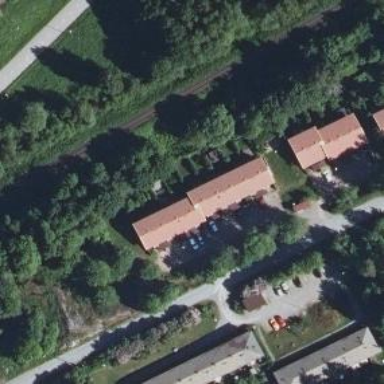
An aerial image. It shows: Terrace building.